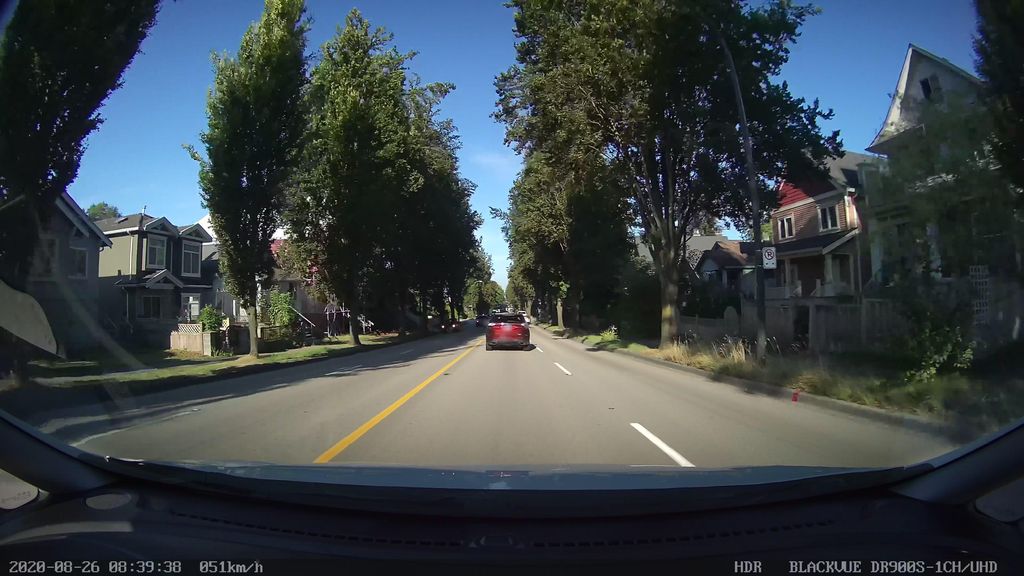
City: vancouver